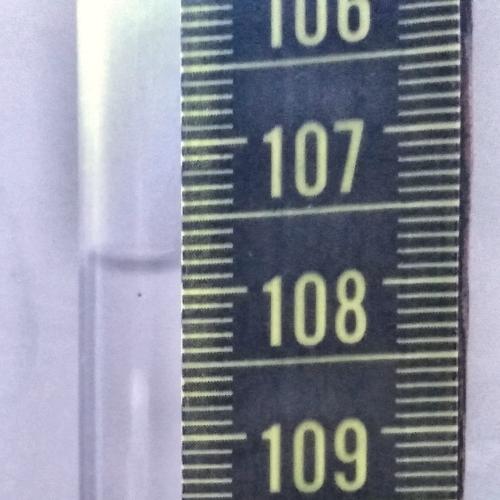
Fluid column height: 107.8 cm